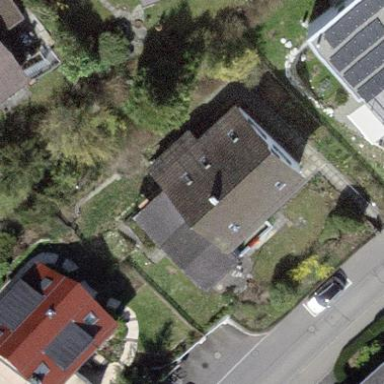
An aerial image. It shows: Residential building.